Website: lowes
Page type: order-tracking
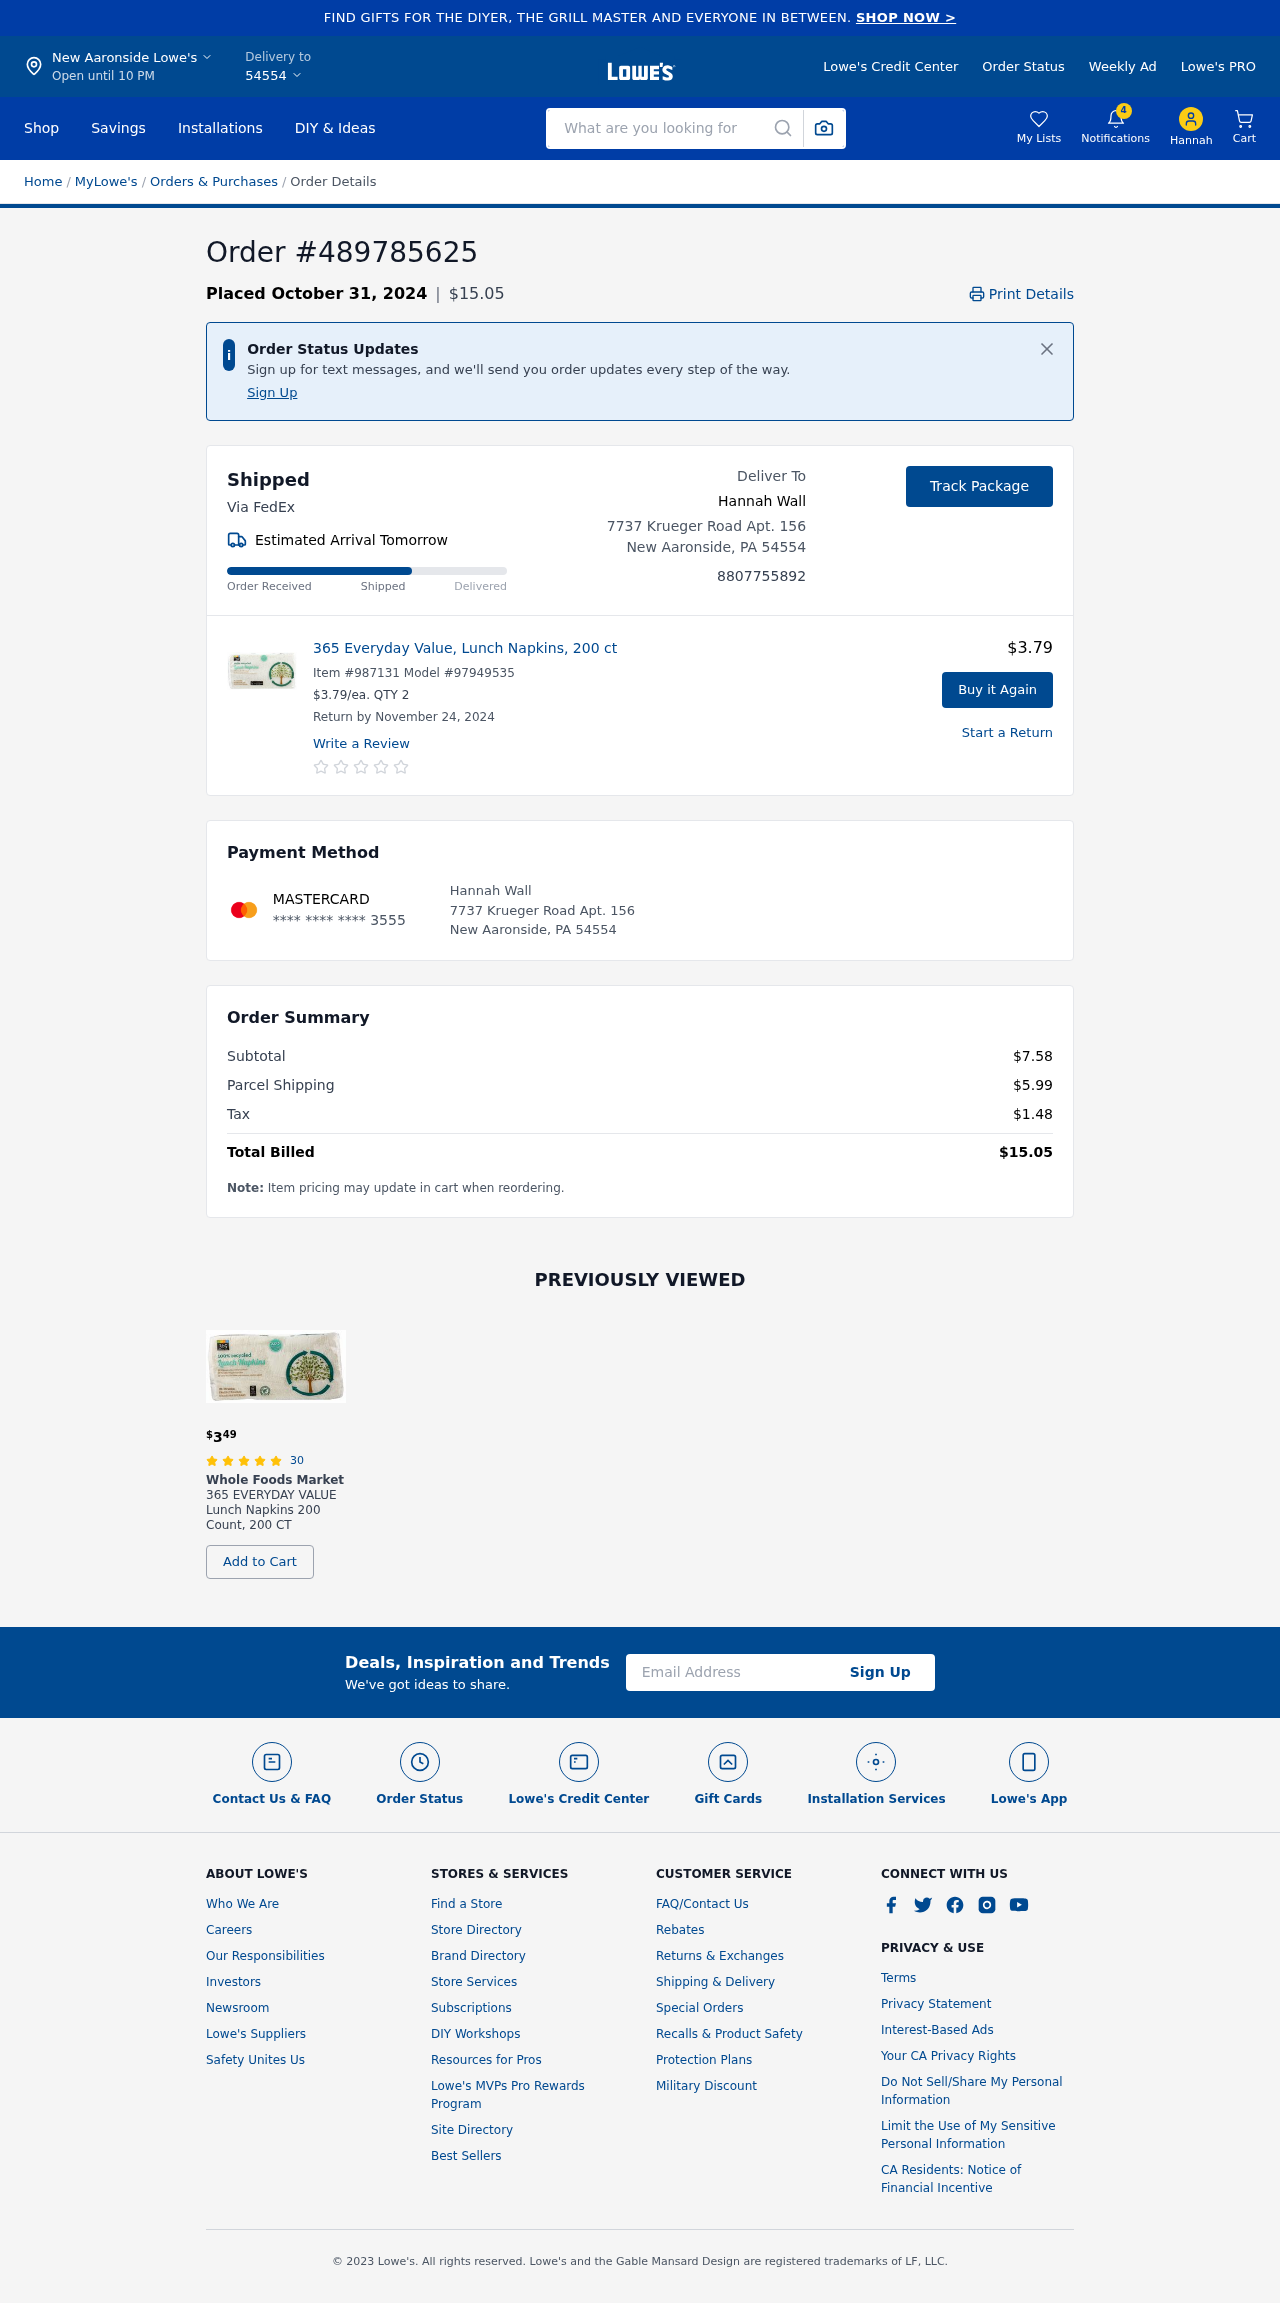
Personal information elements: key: PII_CARD_LAST4
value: **** **** **** 3555
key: PII_CARD_TYPE
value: MASTERCARD
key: PII_CITY
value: New Aaronside Lowe's
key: PII_CITY_STATE_ZIP
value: New Aaronside, PA 54554
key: PII_EMAIL
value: hannahwall@hotmail.com
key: PII_FIRSTNAME
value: Hannah
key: PII_FULLNAME
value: Hannah Wall
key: PII_PHONE
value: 8807755892
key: PII_POSTCODE
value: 54554
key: PII_STREET
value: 7737 Krueger Road Apt. 156
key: PII_FULLNAME2
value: Hannah Wall
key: PII_STREET2
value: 7737 Krueger Road Apt. 156
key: PII_CITY_STATE_ZIP2
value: New Aaronside, PA 54554
Product elements: key: PRODUCT1_NAME
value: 365 Everyday Value, Lunch Napkins, 200 ct
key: PRODUCT1_PRICE
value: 3.79
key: PRODUCT1_QUANTITY
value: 2
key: PRODUCT2_BRAND
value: Whole Foods Market
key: PRODUCT2_NAME
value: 365 EVERYDAY VALUE Lunch Napkins 200 Count, 200 CT
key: PRODUCT2_NUM_RATINGS
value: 30
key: PRODUCT2_PRICE
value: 3.49
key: PRODUCT2_RATING
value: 4.9
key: PRODUCT1_ITEM
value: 987131
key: PRODUCT1_MODEL
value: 97949535
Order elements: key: ORDER_ID
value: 489785625
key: ORDER_DATE
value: Placed October 31, 2024
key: ORDER_TOTAL
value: $15.05
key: ORDER_DELIVERY_DATE
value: Estimated Arrival Tomorrow
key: ORDER_RETURN_BY_DATE
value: Return by November 24, 2024
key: ORDER_SUBTOTAL
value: $7.58
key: ORDER_SHIPPING_COST
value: $5.99
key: ORDER_TAX
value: $1.48
Search elements: key: HEADER_SEARCH
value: What are you looking for
Other elements: key: NOTIFICATION_COUNT
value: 4